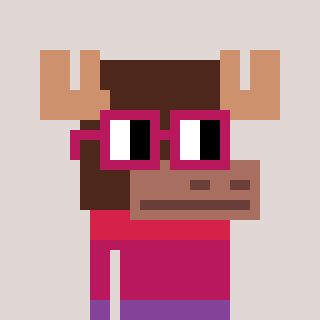
a pixel art character with square dark red glasses, a moose-shaped head and a teal-colored body on a warm background